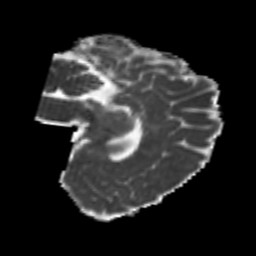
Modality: MD
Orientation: sagittal
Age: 20
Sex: female
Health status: healthy
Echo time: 0.074 s